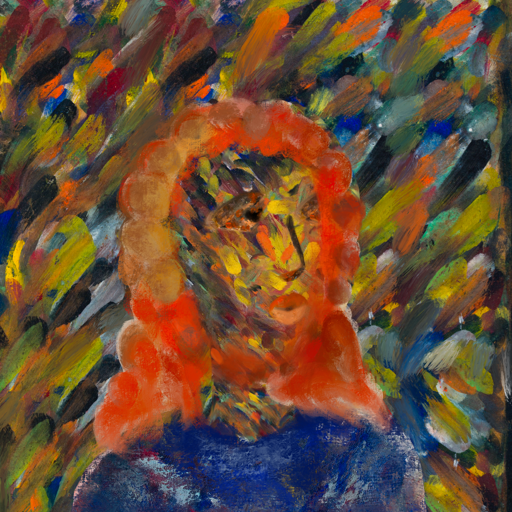
Background: An_Impression, Head And Neck Side: An_Impression, Face Side: Gypsy_Queen, Bust: Irani, Hair Side: Rupkatha, Head Accessory: Blank, Second Necklace: Blank, Necklace: Blank, Baby: Blank